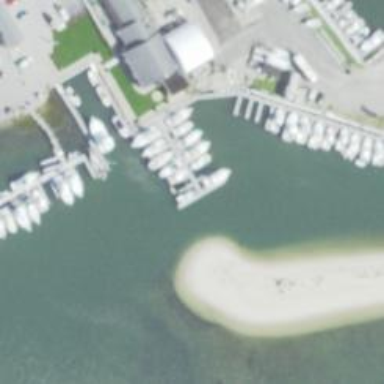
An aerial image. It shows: Pier with mooring facilities.